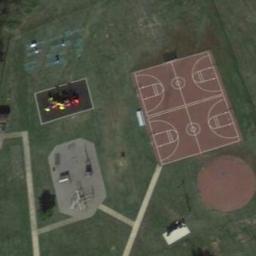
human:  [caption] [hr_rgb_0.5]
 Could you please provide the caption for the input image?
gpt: There are two basketball courts in the middle of grass .

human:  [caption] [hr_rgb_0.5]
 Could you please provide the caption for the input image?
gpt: One road connects the basketball court on the lawn, And there are several flatlands and connected roads nearby .

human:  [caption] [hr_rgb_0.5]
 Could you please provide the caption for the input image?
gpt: Two basketball courts on the lawn and some sport areas beside .

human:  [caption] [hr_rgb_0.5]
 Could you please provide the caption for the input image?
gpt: There are two side by side red basketball courts on the right .

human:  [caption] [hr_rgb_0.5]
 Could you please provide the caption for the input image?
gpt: The vacant lot is next to two basketball courts .